Question: I'm trying to use the Google Place API to get details of Places by their Id I'm using the service provided here <URL>
I'm developing on ReactJs
follows error image:

I've seen around here that for these cases you should use Maps JavaScript API --> <URL>
However what is the best way to get a 'google.maps' reference in a project?
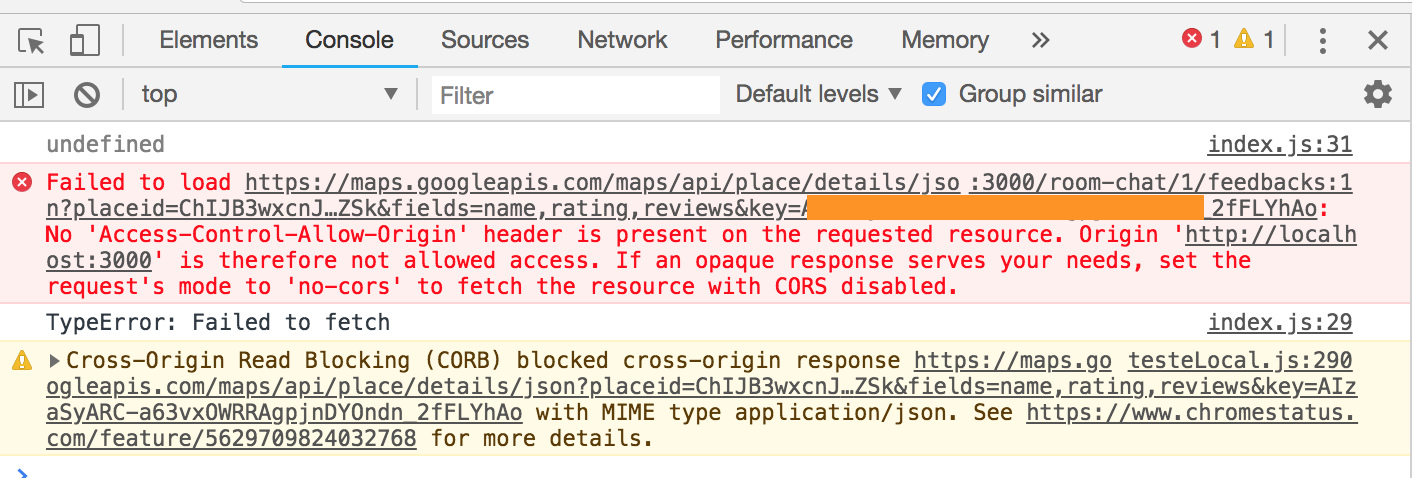
Answer: I would recommend to 'react-google-maps' which is component based. it's community is huge.
Here is the working example of places API in 'react-google-maps' make sure you have an API key.
<URL>
You need to get an API key first form <URL>. Here are steps below for API key:
- - - -